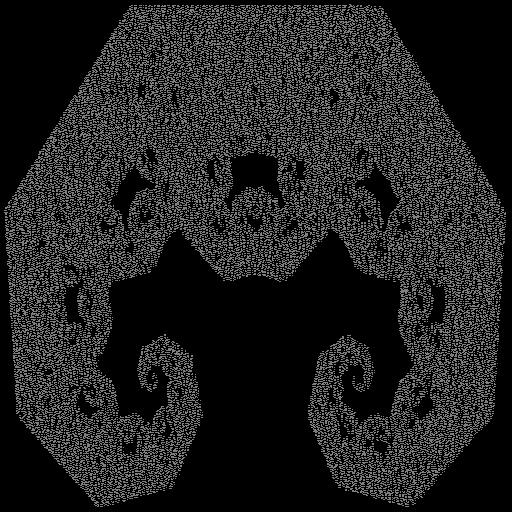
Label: c_curve